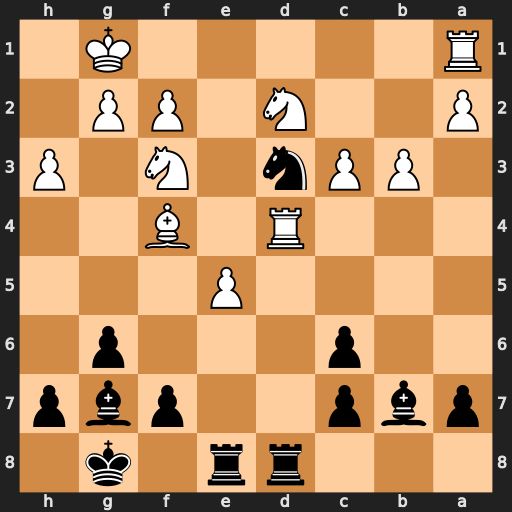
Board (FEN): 3rr1k1/pbp2pbp/2p3p1/4P3/3R1B2/1PPn1N1P/P2N1PP1/R5K1
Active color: b
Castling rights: -
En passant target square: -
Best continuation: Rxd4 cxd4 Nxf4